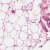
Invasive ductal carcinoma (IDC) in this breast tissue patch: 0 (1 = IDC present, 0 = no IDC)